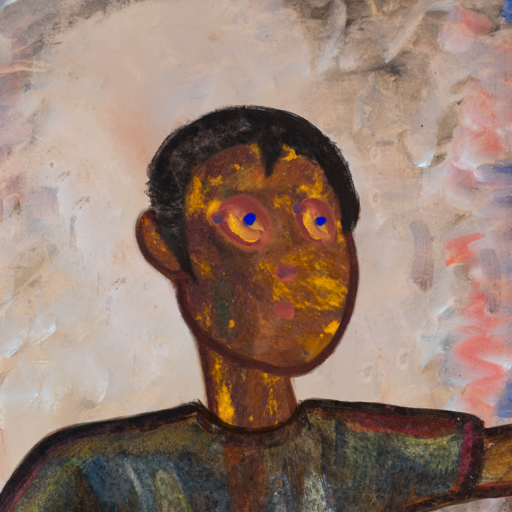
Background: Roy_Bahadur, Head And Neck Side: Comrade, Face Side: Mother_And_Son_Son, Bust: Mosgoul, Hair Side: Roy_Bahadur, Head Accessory: Blank, Second Necklace: Blank, Necklace: Blank, Baby: Blank